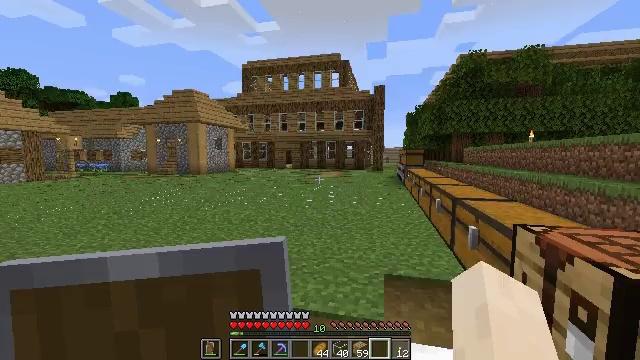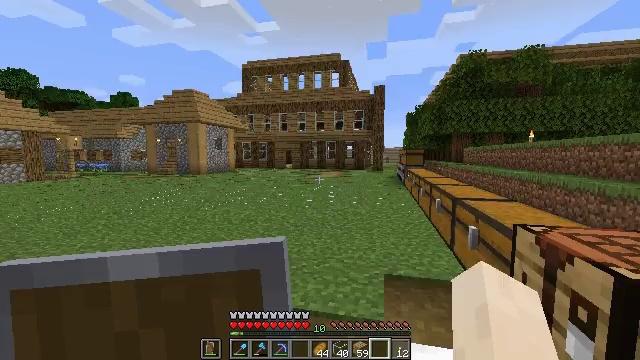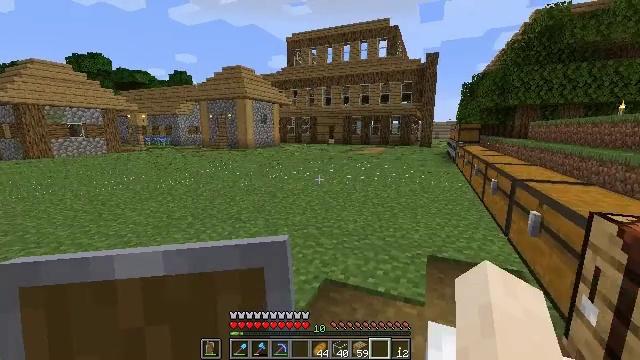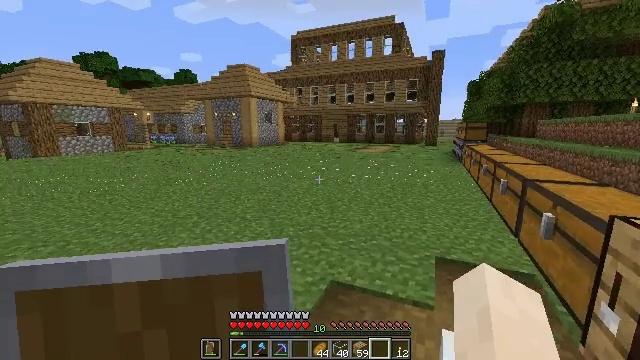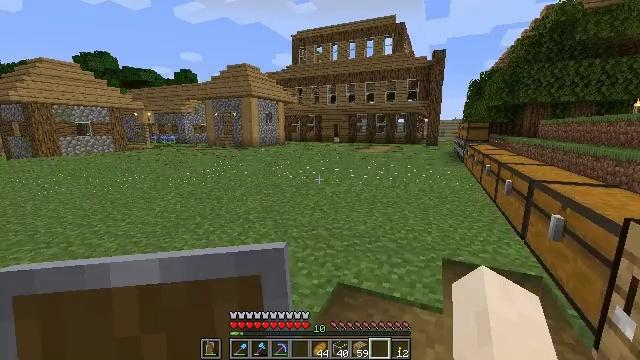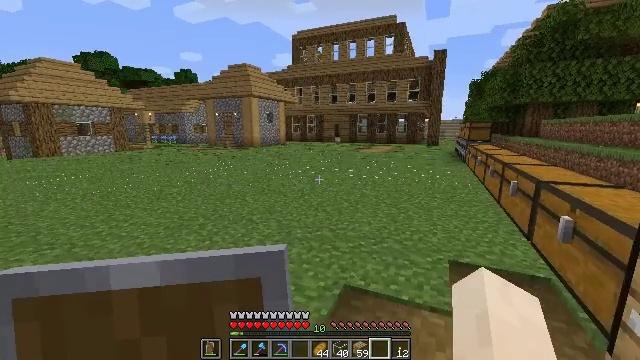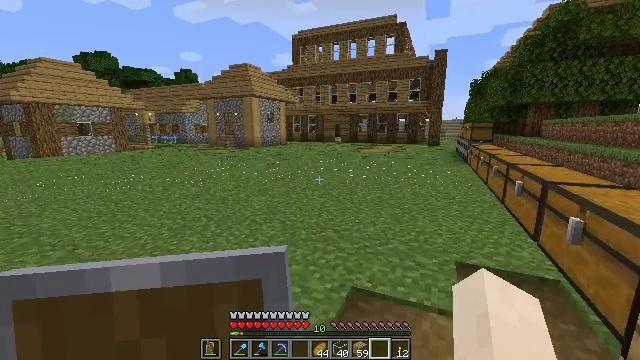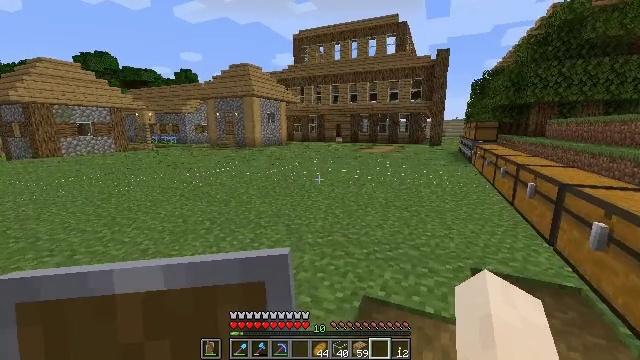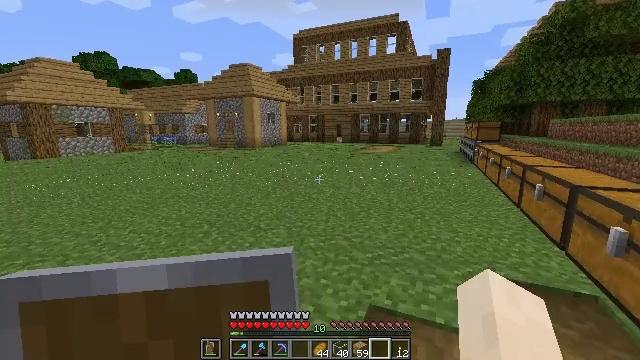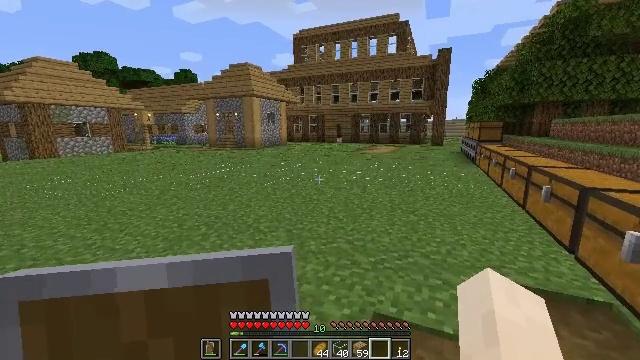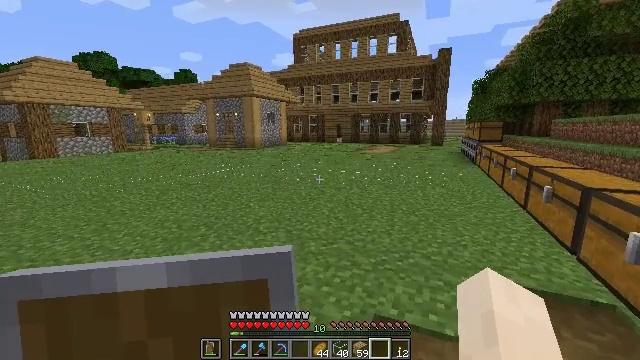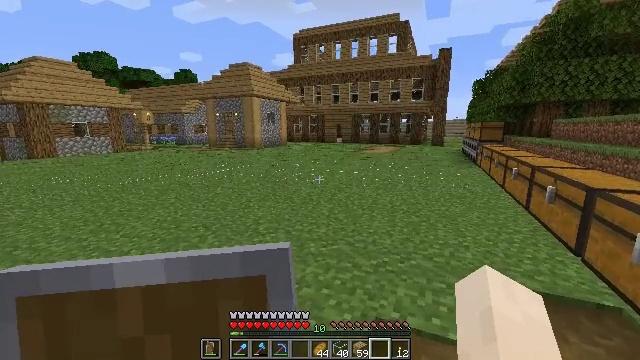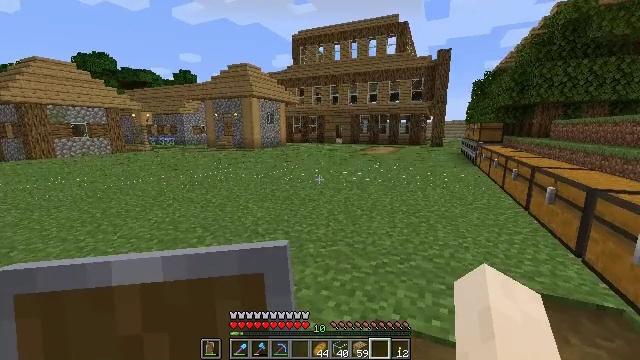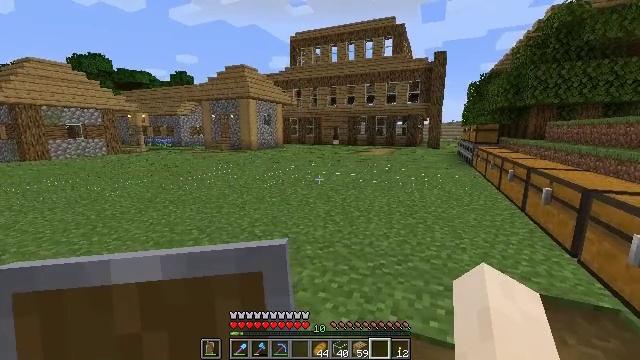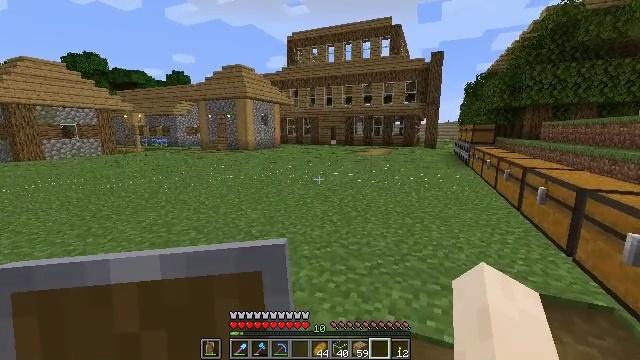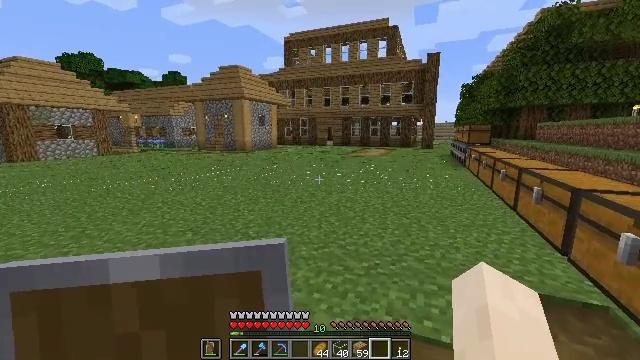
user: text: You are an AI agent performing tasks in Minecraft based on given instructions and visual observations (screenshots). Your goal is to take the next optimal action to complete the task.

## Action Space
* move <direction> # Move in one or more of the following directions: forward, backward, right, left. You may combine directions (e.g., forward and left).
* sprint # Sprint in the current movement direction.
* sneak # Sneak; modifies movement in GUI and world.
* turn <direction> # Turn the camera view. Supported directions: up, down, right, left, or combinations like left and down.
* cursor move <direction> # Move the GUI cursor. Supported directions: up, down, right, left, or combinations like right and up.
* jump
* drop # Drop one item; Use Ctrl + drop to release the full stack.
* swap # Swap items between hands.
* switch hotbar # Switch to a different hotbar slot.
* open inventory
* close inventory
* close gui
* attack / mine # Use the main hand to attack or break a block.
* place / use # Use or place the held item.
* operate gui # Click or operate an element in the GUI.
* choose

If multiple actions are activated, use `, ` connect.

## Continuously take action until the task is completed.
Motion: motion action
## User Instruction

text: Take oak planks to craft oak stairs.
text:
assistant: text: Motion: no_op
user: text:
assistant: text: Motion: move forward, turn left and down
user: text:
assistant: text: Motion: move forward
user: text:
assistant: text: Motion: move forward
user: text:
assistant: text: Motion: move forward
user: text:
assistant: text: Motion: move forward
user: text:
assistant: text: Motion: move forward
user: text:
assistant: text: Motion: move forward
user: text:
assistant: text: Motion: no_op
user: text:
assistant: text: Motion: no_op
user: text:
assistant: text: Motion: no_op
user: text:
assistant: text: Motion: no_op
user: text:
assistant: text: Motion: no_op
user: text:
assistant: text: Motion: no_op
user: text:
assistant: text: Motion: no_op
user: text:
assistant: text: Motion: no_op
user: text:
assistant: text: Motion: no_op
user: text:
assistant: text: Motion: no_op
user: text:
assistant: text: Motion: no_op
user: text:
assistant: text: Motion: no_op
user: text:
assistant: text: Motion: open inventory
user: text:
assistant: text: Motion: open inventory
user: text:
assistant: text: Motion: open inventory
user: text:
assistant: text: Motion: open inventory
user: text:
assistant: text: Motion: no_op
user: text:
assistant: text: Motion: no_op
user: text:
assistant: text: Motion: no_op
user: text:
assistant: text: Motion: no_op
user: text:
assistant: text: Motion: no_op
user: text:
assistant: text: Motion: no_op